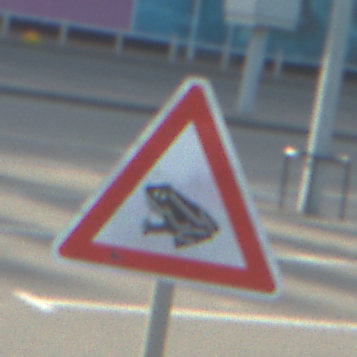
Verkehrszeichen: AmphibienwanderungRechts
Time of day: MorningAfternoon
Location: Outdoor (Suburban)
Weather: PartlyCloudy
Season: NotSpecified
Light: Natural